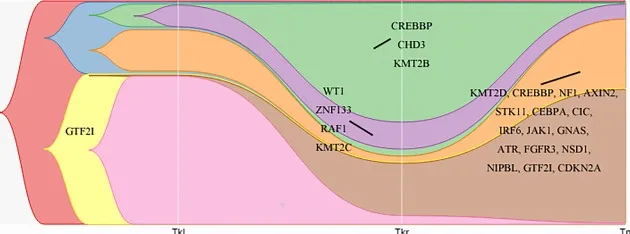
Fish plots constructed by timescape. Colors indicate different clones. Driver genes detected in the clones are shown. Tkl, left kidney tumor; Tkr, right kidney tumor; Tn, neck tumor.
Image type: chart (chart)